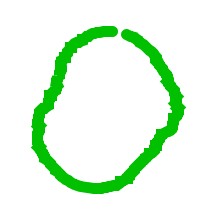
Shape: circle